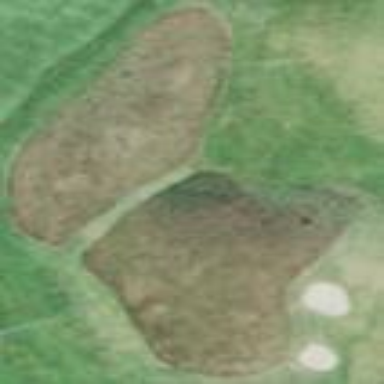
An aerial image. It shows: Rough grassy area used for golf.